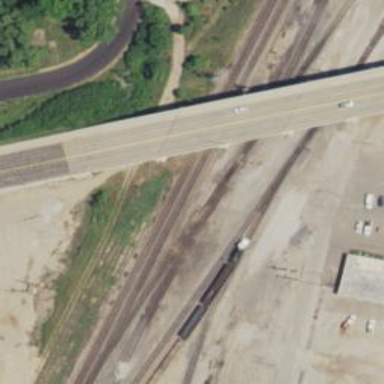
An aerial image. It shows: Railway siding with rails.